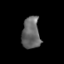
Tissue: skin
Cell type: Epithelial cells
Senescence score: 0.2789
Nuclear area (px): 564
Mean DAPI intensity: 102.855